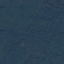
Label: Forest